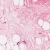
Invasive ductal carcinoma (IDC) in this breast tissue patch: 0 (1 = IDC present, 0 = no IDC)